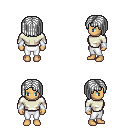
a pixel art fantasy rpg character, female body template, human, tanned skin, white long-sleeve shirt, white pants, white pageboy hairstyle, white cloth bracers, four views (front, back, left, right), 2x2 character sprite sheet, small pixel art, hard edges, no anti-aliasing